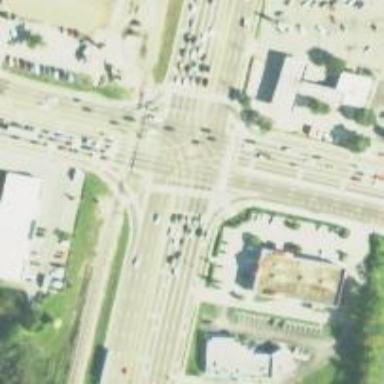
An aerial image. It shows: Marked crossing on the road.